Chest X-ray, AP view. Patient: 22 years old, sex M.
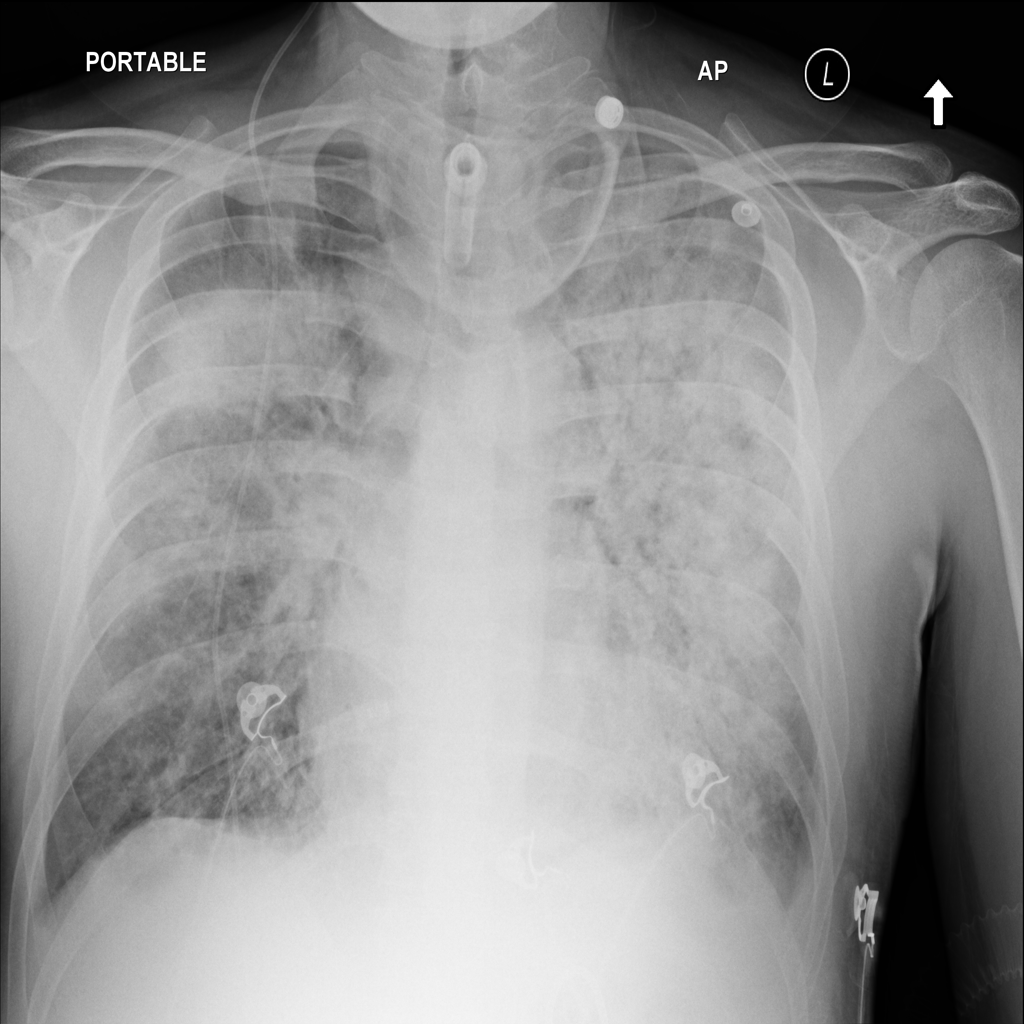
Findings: Infiltration